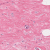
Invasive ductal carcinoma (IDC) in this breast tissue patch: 0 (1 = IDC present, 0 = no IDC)